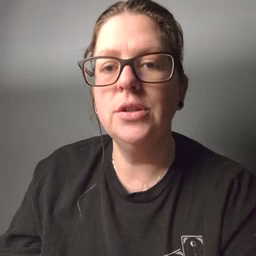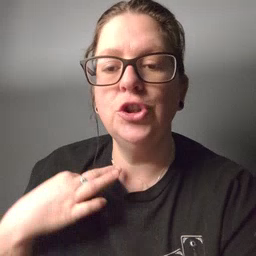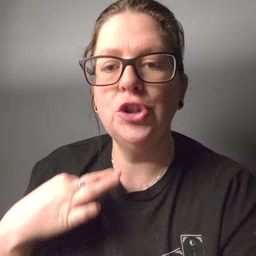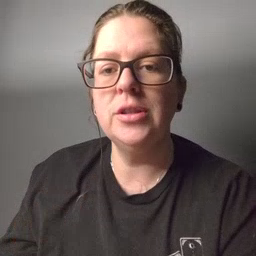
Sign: shirt